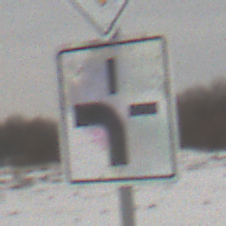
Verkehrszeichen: VerlaufVorfahrtsstrasse1
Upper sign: Vorfahrtsstrasse
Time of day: MorningAfternoon
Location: Outdoor (Nature)
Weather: Overcast
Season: Winter
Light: Natural